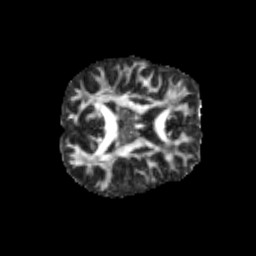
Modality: FA
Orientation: axial
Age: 11
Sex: male
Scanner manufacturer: siemens
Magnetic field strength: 3 T
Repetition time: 3.8 s
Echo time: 0.07 s